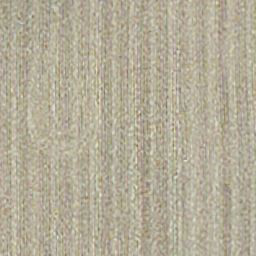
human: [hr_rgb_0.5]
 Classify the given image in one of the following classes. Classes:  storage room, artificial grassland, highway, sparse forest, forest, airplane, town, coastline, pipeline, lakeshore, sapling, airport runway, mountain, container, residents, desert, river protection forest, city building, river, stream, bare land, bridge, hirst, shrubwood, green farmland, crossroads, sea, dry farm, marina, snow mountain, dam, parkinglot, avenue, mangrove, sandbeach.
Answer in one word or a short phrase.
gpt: dry farm